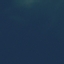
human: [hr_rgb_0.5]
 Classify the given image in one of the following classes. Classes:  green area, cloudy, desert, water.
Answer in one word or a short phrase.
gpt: water